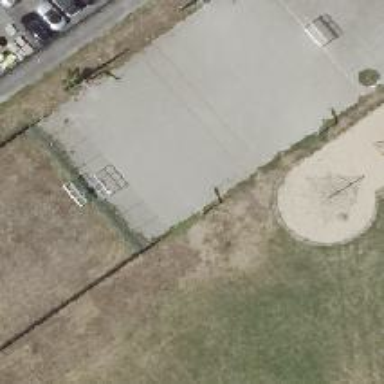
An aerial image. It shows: Basketball court on pitch.